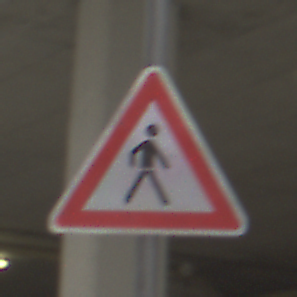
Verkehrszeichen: FussgaengerLinks
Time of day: Midday
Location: Roofed (Urban)
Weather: Overcast
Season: NotSpecified
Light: Artificial